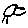
Label: bird